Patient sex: M
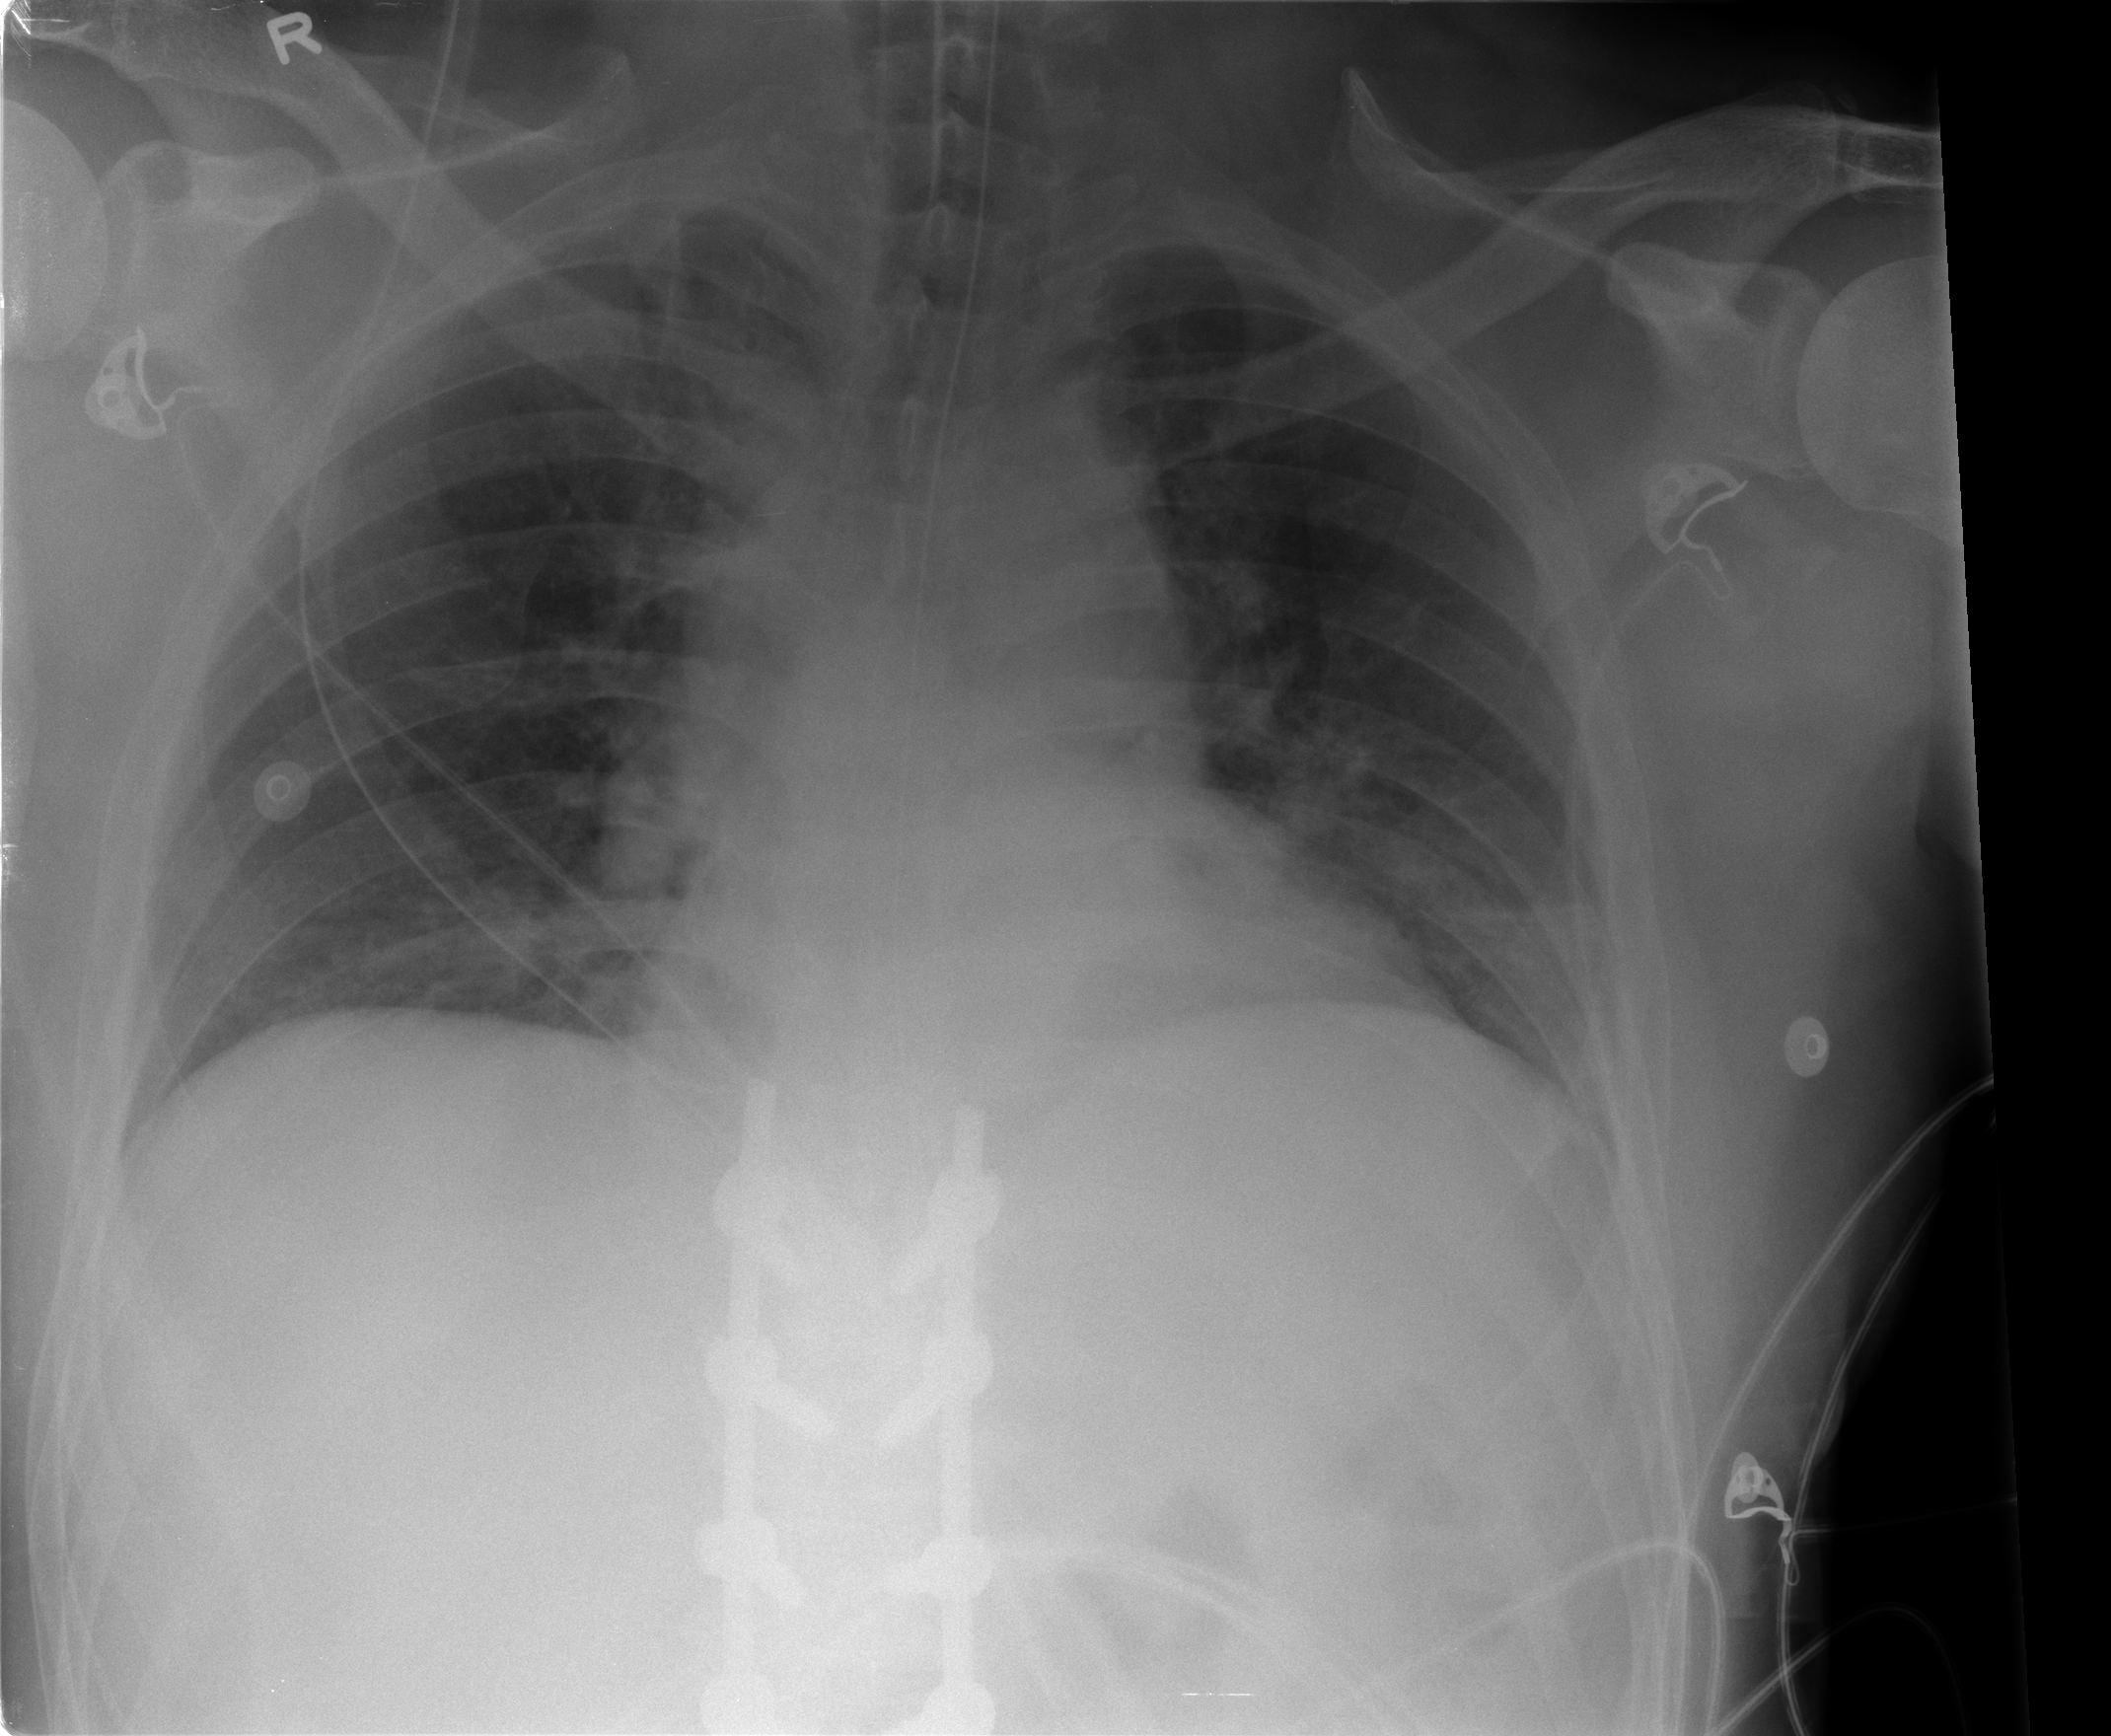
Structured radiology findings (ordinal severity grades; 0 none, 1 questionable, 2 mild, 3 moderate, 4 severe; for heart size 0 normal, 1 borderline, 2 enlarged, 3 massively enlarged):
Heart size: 0
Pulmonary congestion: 1
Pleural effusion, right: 0
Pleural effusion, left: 1
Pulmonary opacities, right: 0
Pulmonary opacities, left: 0
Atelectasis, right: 2
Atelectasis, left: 2